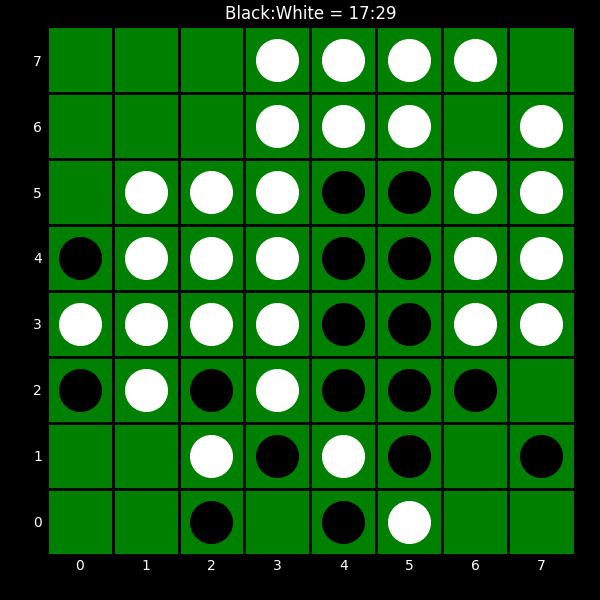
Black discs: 17
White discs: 29